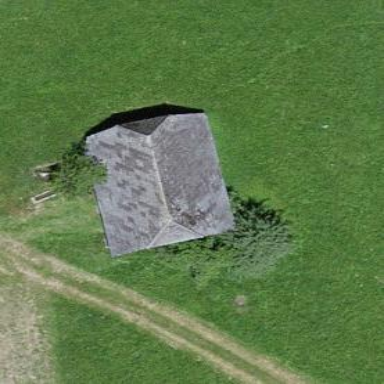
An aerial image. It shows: Rural barn.